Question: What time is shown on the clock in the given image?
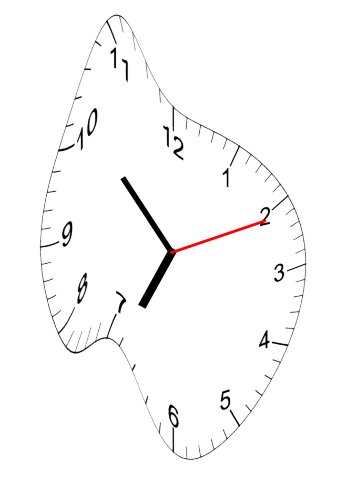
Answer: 06:52:11